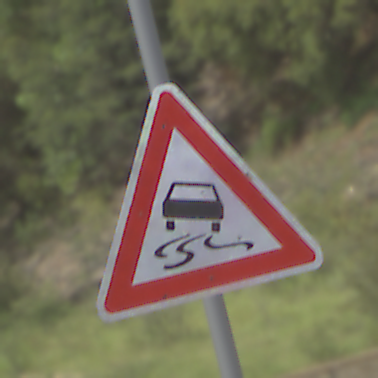
Verkehrszeichen: SchleuderOderRutschgefahr
Umgebung: Outdoor, Nature
Tageszeit: Midday
Wetter: PartlyCloudy
Licht: Natural
Jahreszeit: NotSpecified
Kontrast: HighContrast